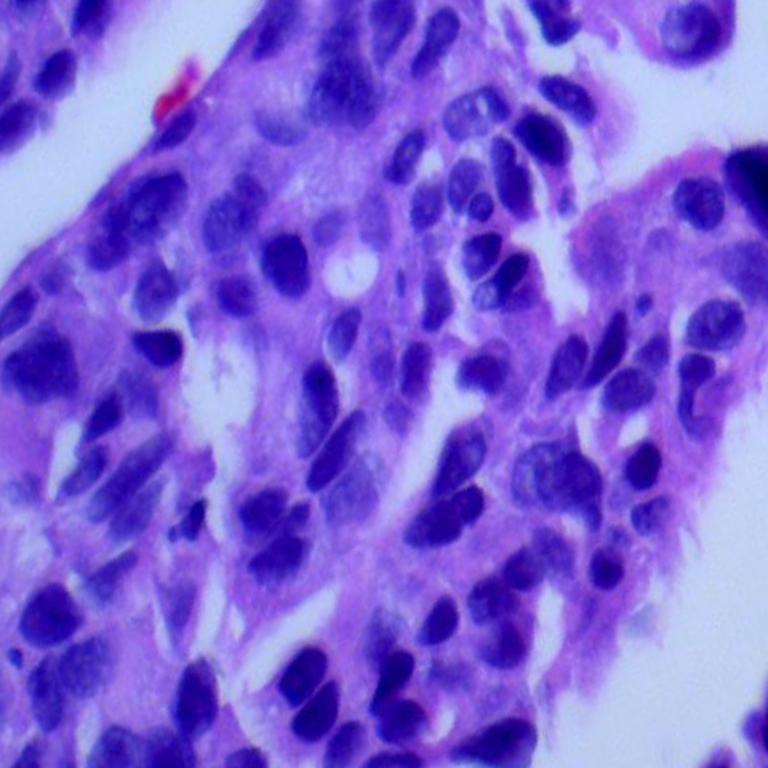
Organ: lung
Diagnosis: adenocarcinomas